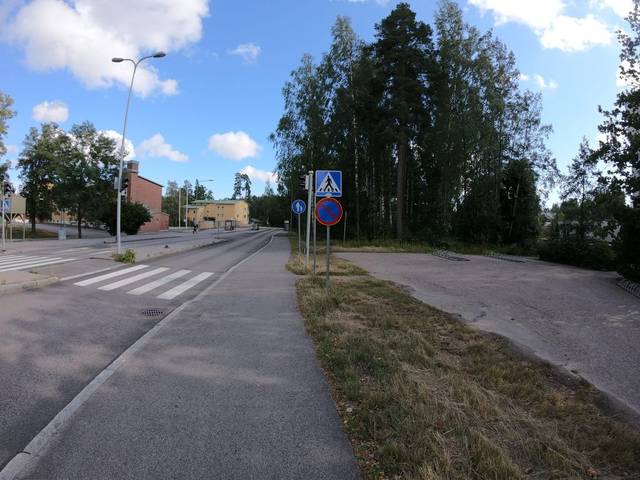
Region: Finland
Coordinates: 60.224, 24.76